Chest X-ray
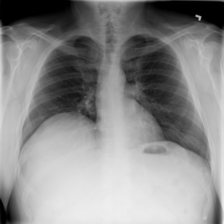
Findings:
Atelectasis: negative
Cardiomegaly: negative
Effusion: negative
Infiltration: negative
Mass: negative
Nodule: negative
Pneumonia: negative
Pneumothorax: negative
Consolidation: negative
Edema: negative
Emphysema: negative
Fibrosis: negative
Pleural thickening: negative
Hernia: negative